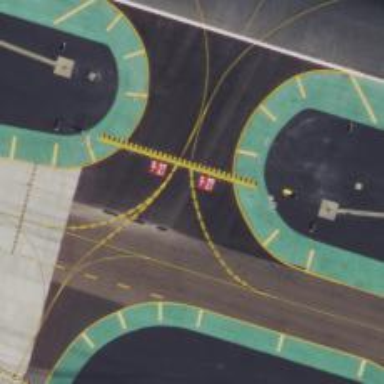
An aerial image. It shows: View of taxiway at the airport.